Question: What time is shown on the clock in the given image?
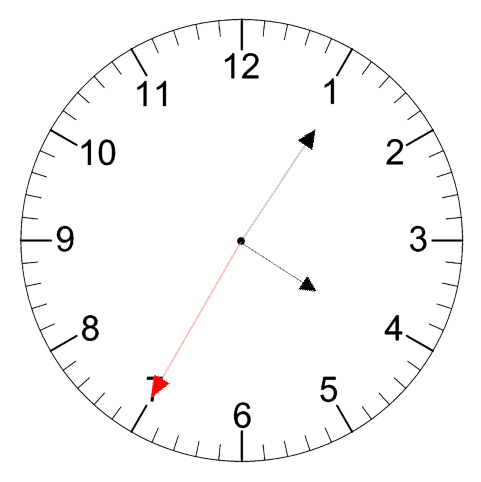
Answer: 04:05:35